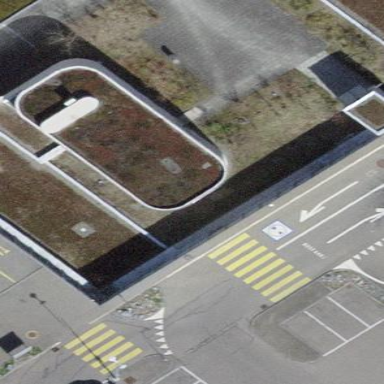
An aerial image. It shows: Rooftop garden designed for leisure and relaxation.